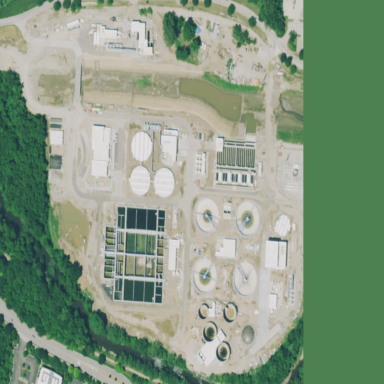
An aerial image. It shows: Wastewater plant.